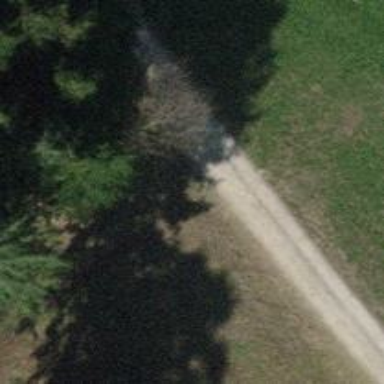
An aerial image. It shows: Gravel track with grade 2 tracktype.